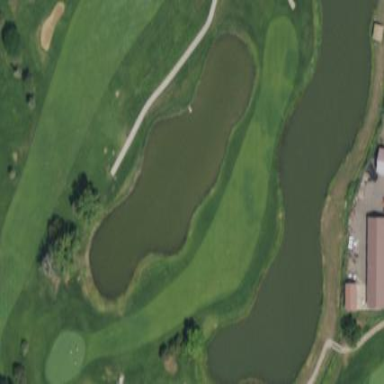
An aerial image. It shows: Scenic view of water hazard on golf course. The natural water feature adds beauty to the landscape.